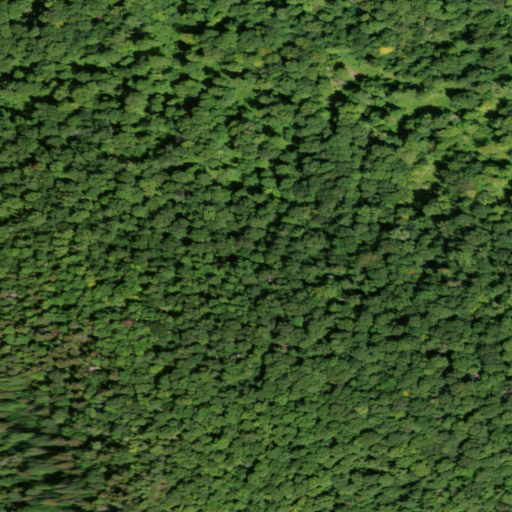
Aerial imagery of mountain in New York named Burnham Mountain containing deciduous forest and mixed forest